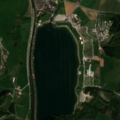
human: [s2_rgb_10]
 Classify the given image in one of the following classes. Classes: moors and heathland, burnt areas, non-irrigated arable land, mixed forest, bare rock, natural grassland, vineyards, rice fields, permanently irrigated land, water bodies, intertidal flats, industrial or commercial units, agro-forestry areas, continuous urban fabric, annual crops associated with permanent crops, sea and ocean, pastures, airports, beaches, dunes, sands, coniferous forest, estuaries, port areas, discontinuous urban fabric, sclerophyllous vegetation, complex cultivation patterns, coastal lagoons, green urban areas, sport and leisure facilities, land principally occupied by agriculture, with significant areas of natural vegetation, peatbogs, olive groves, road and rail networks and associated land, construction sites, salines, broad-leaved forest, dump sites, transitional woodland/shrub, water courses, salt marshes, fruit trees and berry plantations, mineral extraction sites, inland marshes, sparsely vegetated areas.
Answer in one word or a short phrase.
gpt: discontinuous urban fabric, pastures, complex cultivation patterns, broad-leaved forest, mixed forest, water bodies